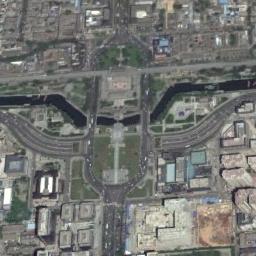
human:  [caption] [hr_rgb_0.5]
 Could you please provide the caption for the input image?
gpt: There are many bifurcation roads with many moving and waiting vehicles, And many neatly arranged tall buildings and some trees around the roundabout .

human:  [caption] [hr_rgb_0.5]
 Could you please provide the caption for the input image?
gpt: The roundabout is on the grass next to buildings .

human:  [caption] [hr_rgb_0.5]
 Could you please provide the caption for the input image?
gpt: Many buildings of different shapes are beside the roundabout .

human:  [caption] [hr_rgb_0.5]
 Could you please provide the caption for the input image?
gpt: The roundabout with some exits and entrances is in the commercial area and a river is under the roundabout .

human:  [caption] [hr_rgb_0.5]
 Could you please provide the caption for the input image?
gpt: There are many buildings and green lawns near the roundabout .